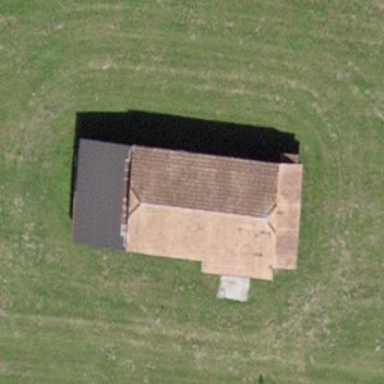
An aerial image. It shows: Barn.